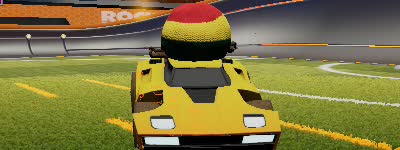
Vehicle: breakout